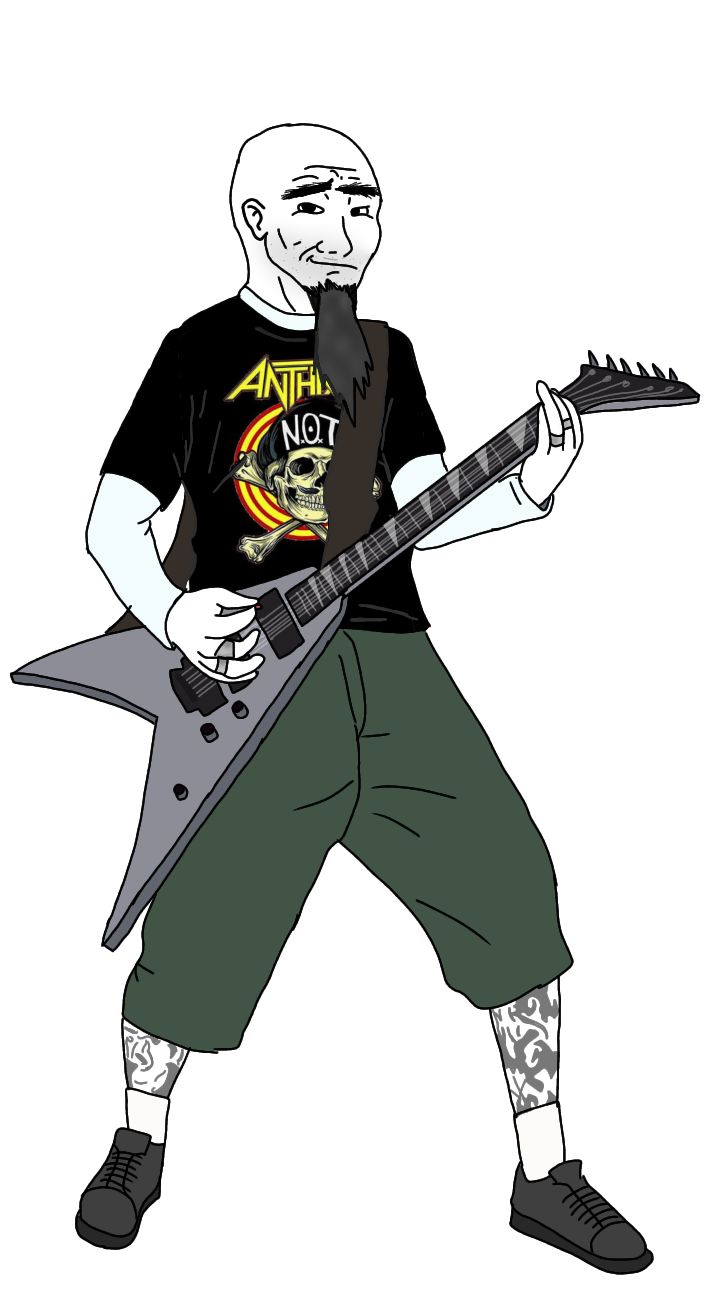
Label: 5_Smugjak